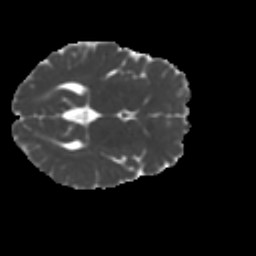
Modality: MD
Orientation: axial
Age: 26
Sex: female
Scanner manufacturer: ge
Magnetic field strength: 3 T
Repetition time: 7.8 s
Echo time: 0.0606 s